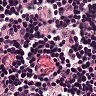
Metastatic tissue present: no